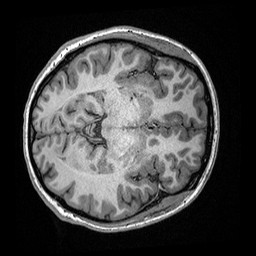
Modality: T1w
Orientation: axial
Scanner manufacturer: ge
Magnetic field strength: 3 T
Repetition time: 2.349 s
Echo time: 0.002968 s